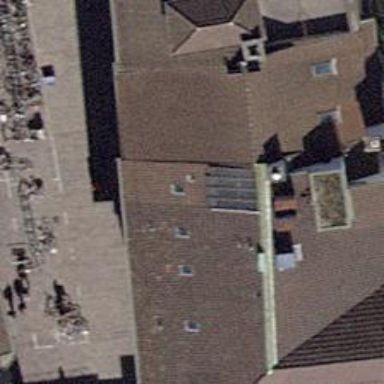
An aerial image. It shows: Office building.